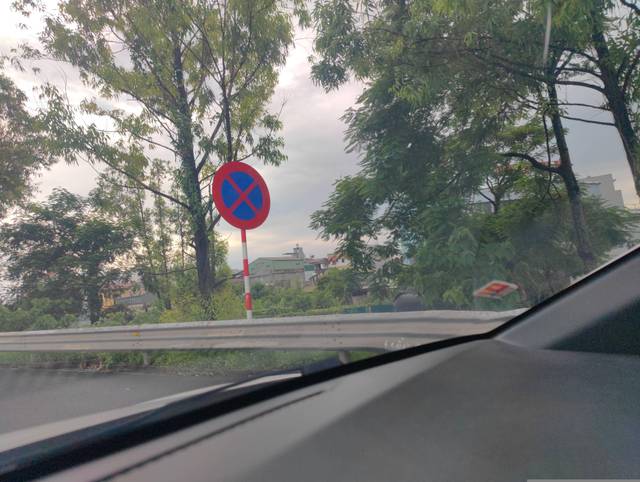
Region: Vietnam
Coordinates: 21.01, 105.916